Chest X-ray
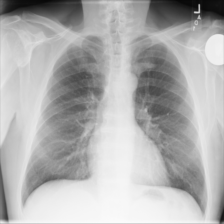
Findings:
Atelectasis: negative
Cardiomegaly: negative
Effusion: negative
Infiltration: negative
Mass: negative
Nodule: negative
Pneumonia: negative
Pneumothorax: negative
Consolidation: negative
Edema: negative
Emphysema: negative
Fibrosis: negative
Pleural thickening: negative
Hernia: negative